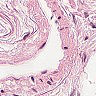
Metastatic tissue present: no